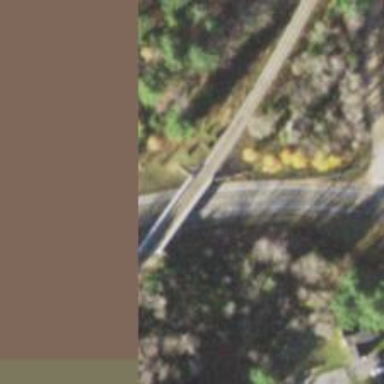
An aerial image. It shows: Railway bridge.